Question: iam stuck with the creation of a nine patch for a progressbar background.
It has a repeating pattern like a ruler-scala and that given me headache.
here is a image of what i want(at the bottom) and what i have (top).

can someone give me a hint how to acomplish my goal?
edit: or is it generelly possible to do this with a 9patch?
my other attempt was to make a with android:tileMode="repeat" but there i get problems with the height of my image (repeating in the second line), i need something like repeat-x.
Thanks in advance
edit2: ok i managed to do my repeating 9patch by stretching the whole repeating pattern, but its not ideal :(
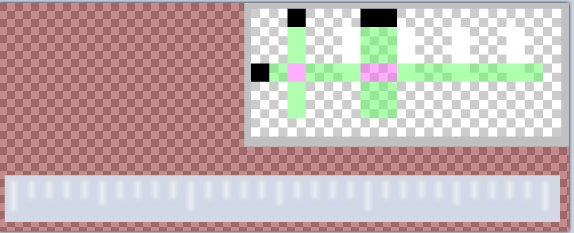
Answer: You seem to be overestimating the power of 9-patches. The most you could do is have a ruler image with expanding space between the ticks. You can't, however, make a 9-patch that automatically tiles parts of your image.
On the other hand, if you create a BitmapDrawable programatically, you can set the tile mode <URL> for the X and Y axes.